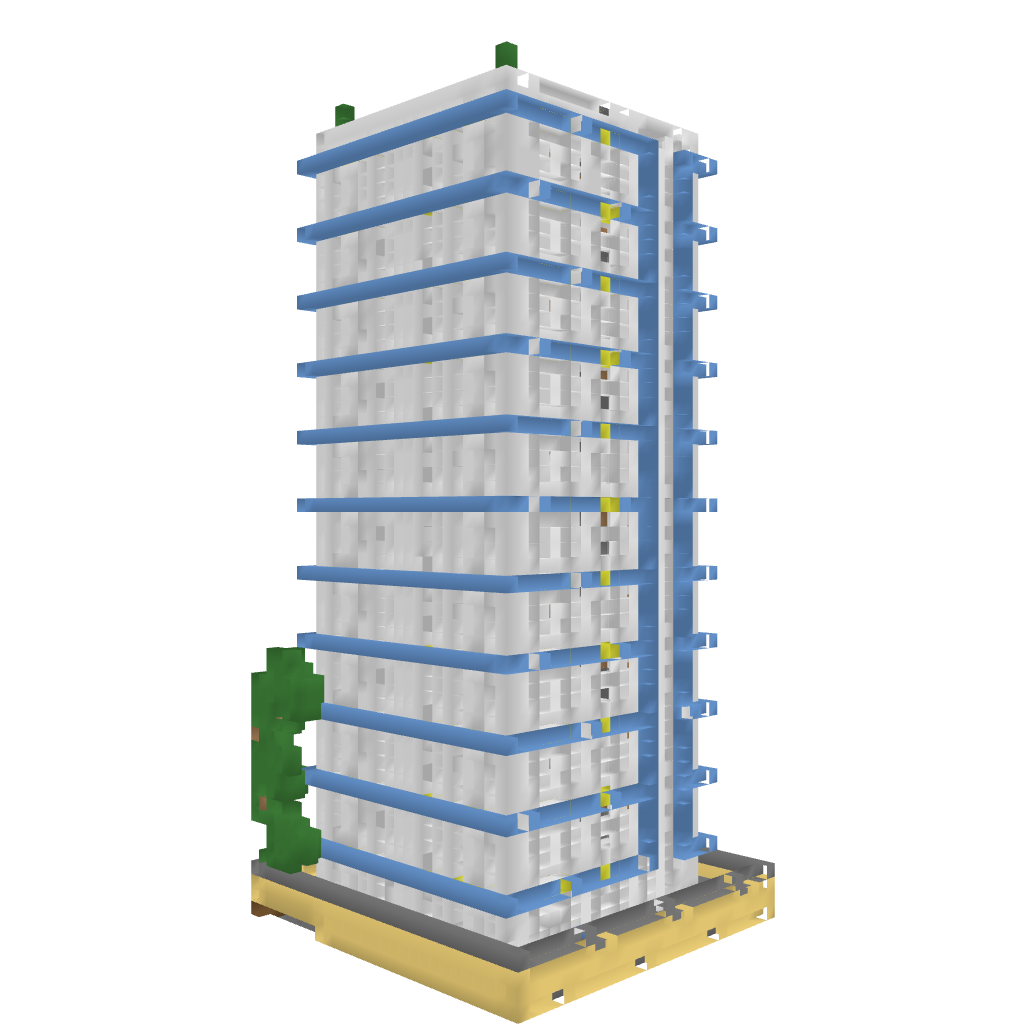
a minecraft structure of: Modern Residential Skyscraper high quality